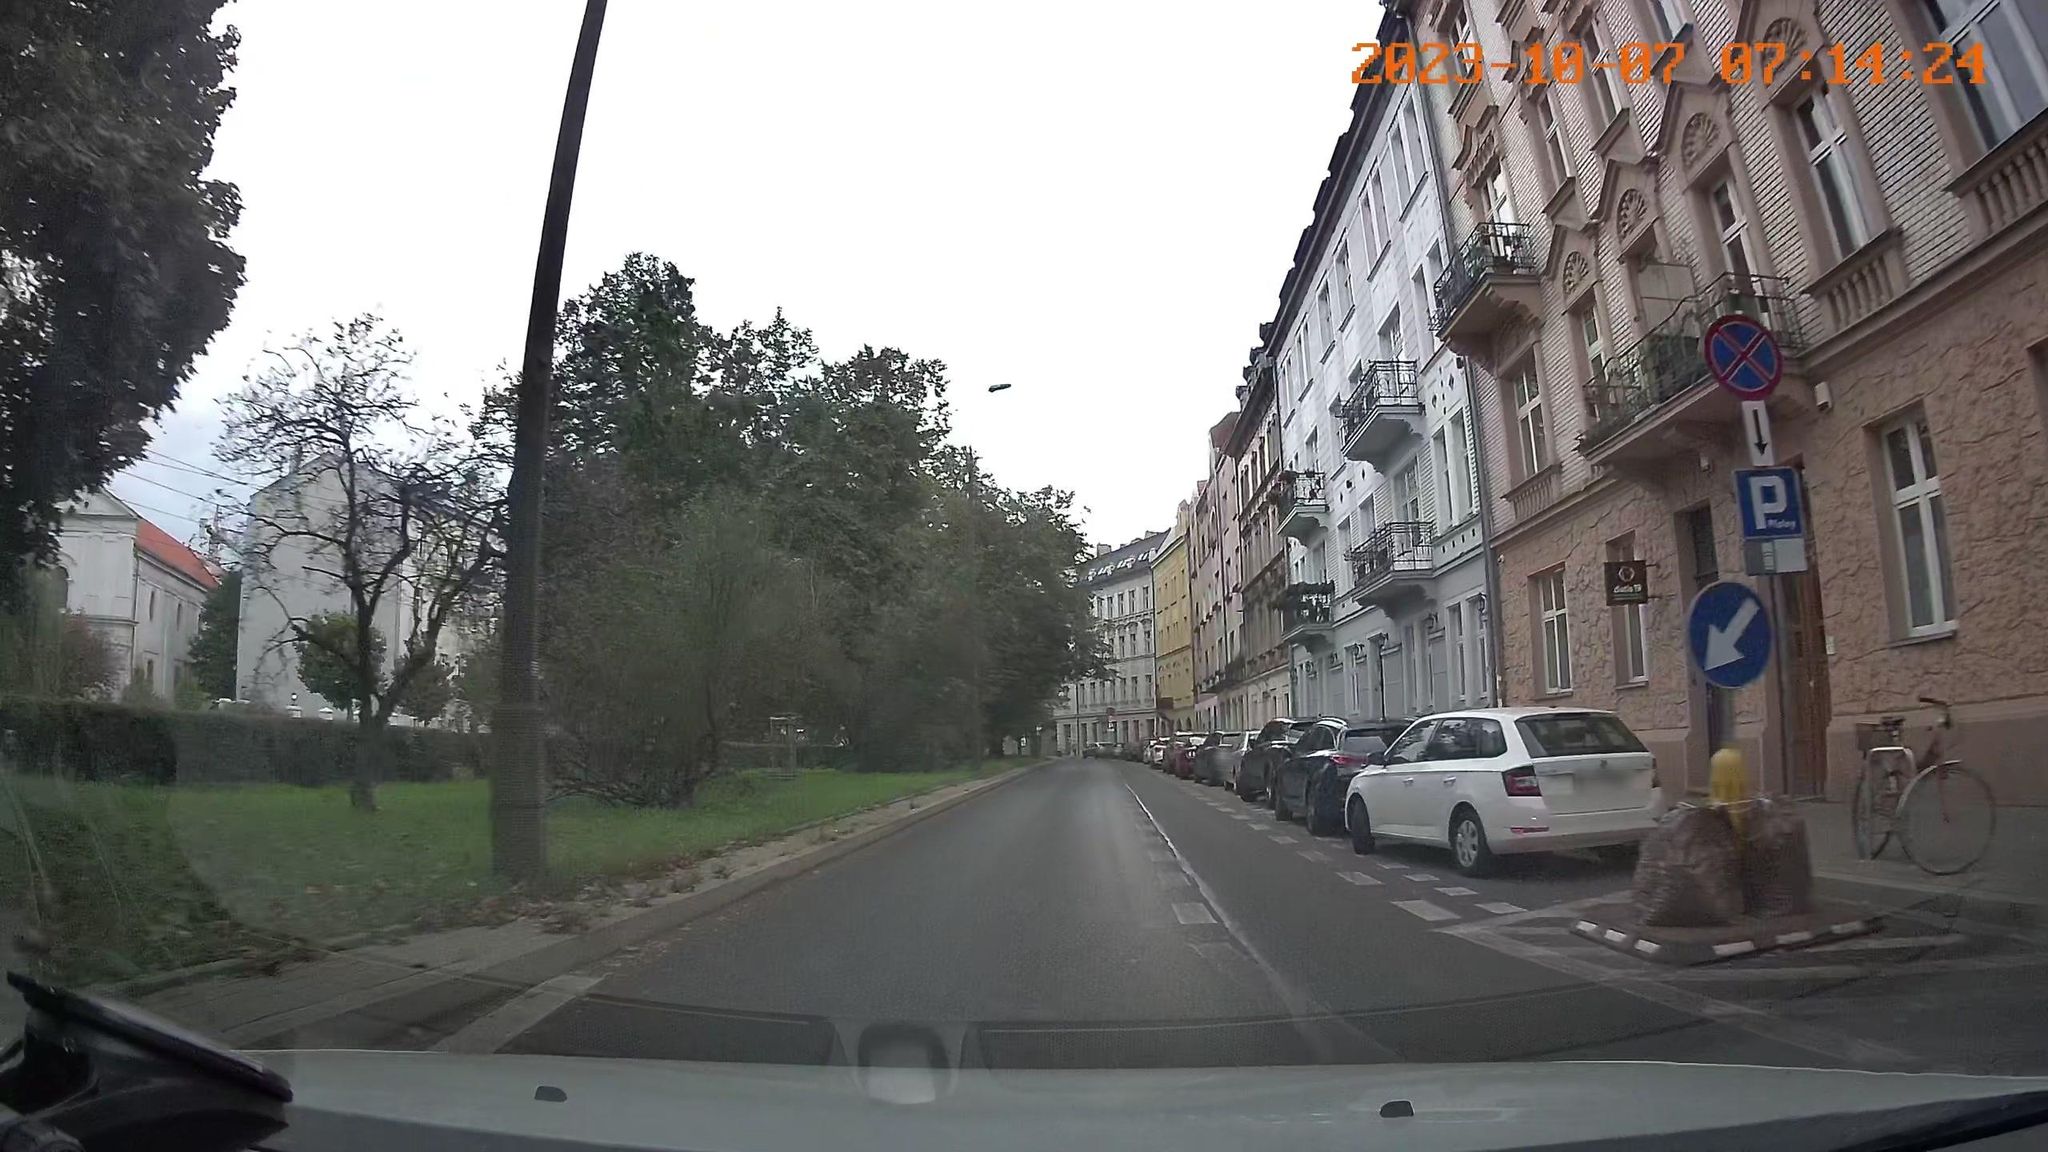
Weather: cloudy
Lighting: day
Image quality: good
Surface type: driving surface
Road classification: tertiary
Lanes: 1
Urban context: urban centre
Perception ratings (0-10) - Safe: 4.5, Lively: 6.18, Beautiful: 5.09, Boring: 3.03, Depressing: 6.86, Wealthy: 6.02